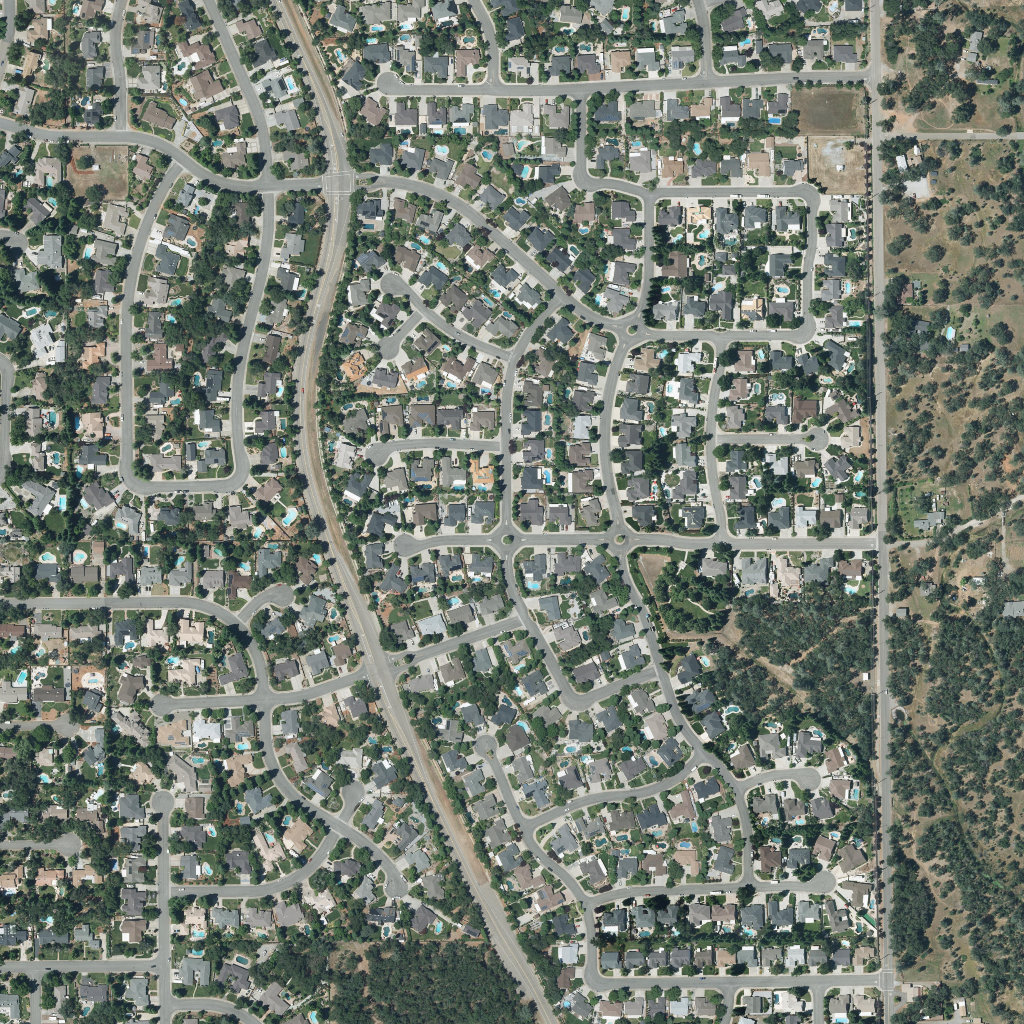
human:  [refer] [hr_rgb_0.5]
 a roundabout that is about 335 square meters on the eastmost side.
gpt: <box>[[60, 31, 62, 33, 0]]</box>